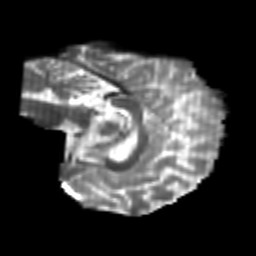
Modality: T2w
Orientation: sagittal
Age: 21
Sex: female
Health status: healthy
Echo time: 0.074 s